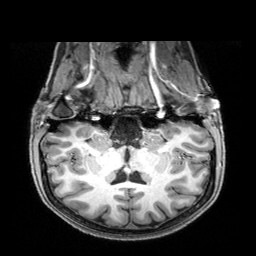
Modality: T1w
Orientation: sagittal
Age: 22
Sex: female